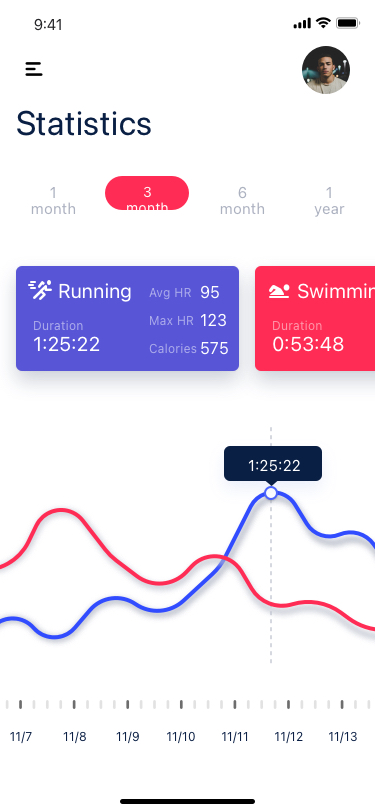
Text in this UI design:
Today
Statistics
Running
Avg HR
Max HR
Calories
95
123
575
Duration
1:25:22
Swimming
Duration
0:53:48
1:25:22
11/8
11/9
11/10
11/11
11/12
11/13
1 year
6 month
3 month
1 month